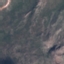
Label: HerbaceousVegetation